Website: slack
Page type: newsletter-management
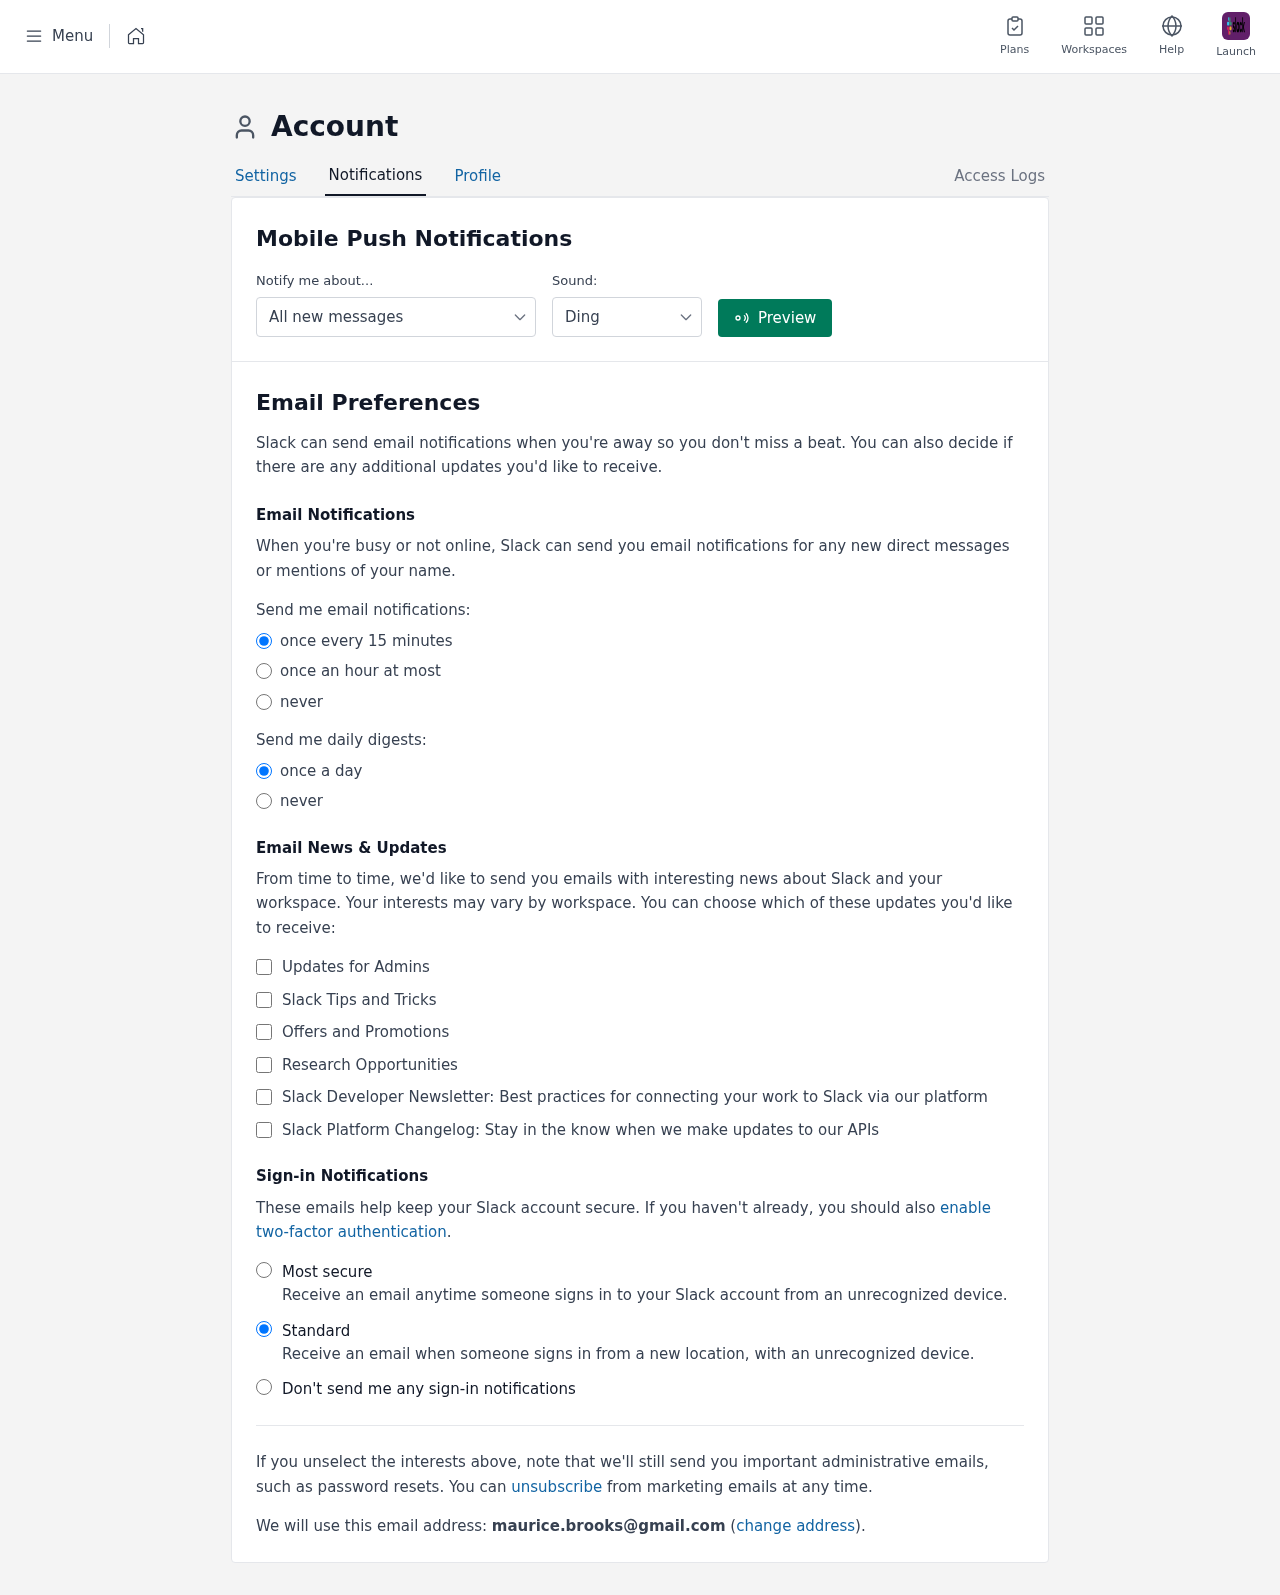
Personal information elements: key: PII_EMAIL
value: maurice.brooks@gmail.com